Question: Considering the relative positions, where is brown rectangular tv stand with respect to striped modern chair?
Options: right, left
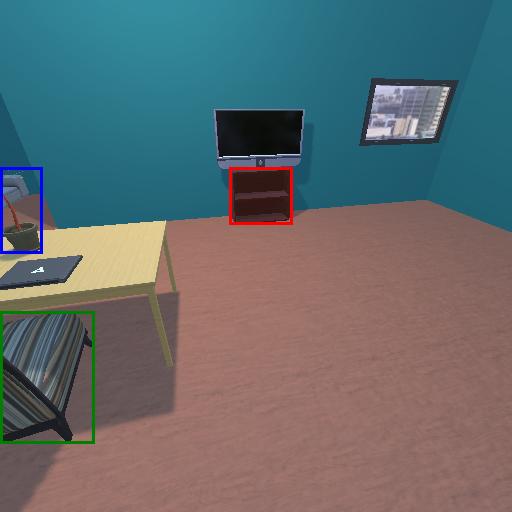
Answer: right